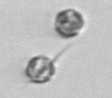
Label: Thalassiosira_sp_aff_mala